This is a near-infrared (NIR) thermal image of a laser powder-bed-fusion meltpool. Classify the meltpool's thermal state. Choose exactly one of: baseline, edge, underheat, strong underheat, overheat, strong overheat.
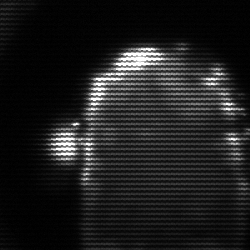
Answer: baseline